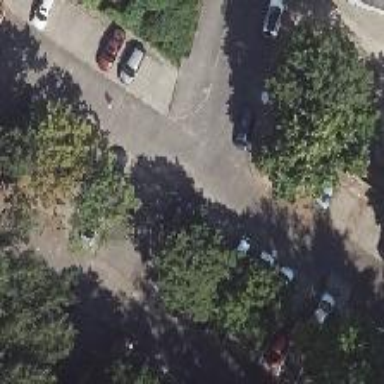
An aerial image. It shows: Asphalt road designated for service vehicles.